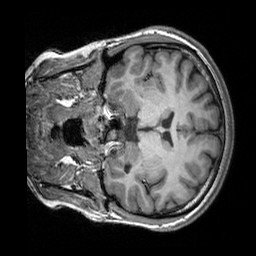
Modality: T1w
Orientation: coronal
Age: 22
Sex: female
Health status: healthy
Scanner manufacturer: siemens
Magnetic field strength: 3 T
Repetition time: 2.3 s
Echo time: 0.00303 s